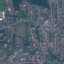
Land use / land cover: Residential